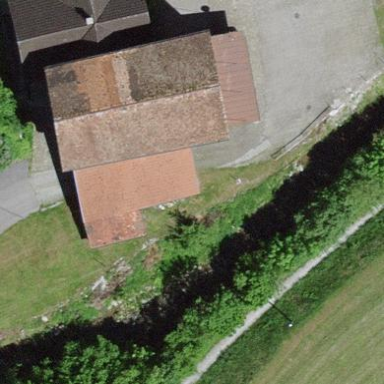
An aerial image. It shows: View of roof of building.